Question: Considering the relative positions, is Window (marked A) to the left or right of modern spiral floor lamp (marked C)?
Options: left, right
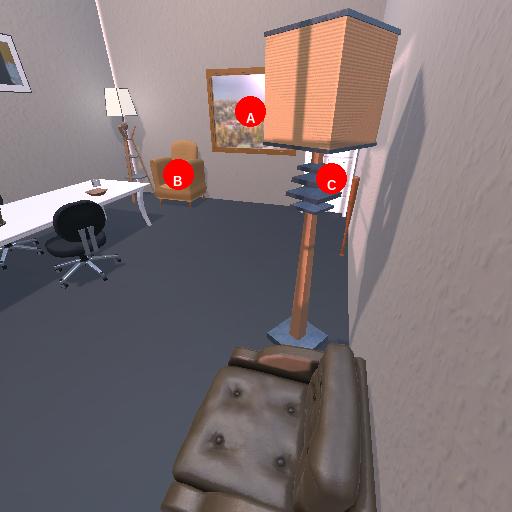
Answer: left